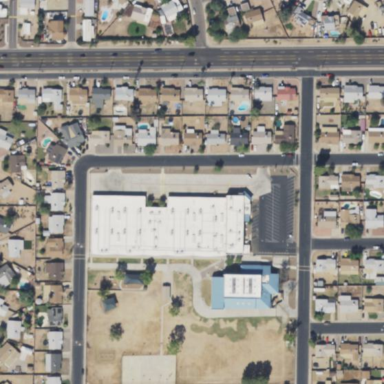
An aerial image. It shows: School.